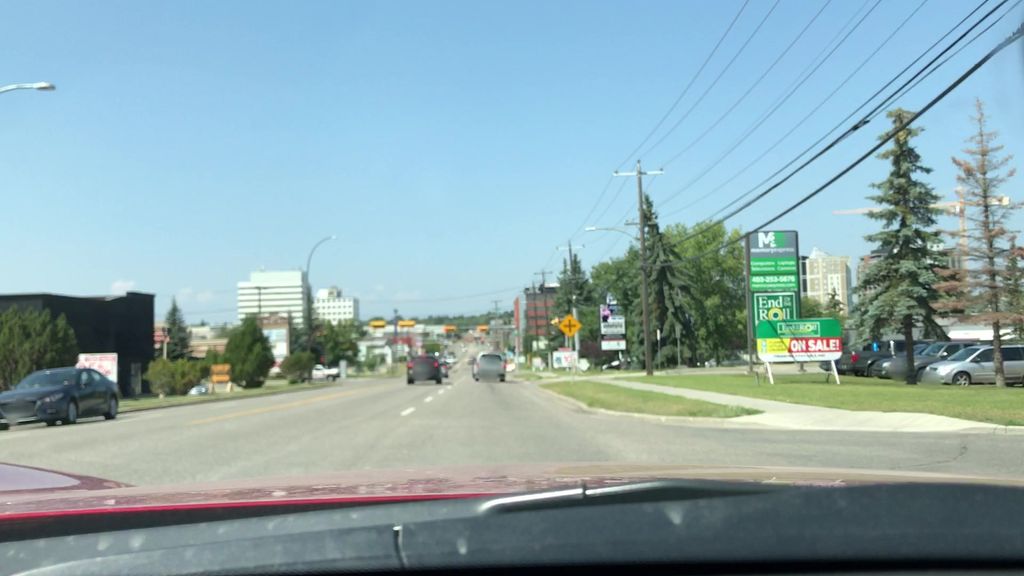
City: calgary